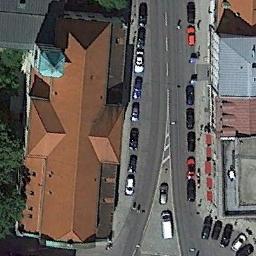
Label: church